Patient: sex M, age 26
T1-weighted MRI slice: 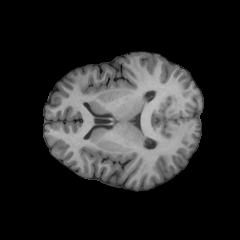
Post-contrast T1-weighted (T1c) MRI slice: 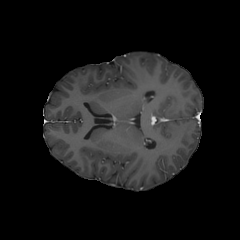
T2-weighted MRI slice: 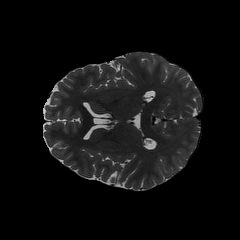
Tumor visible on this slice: no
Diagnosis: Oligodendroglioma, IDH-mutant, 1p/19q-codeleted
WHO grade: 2